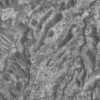
Label: not_dusty